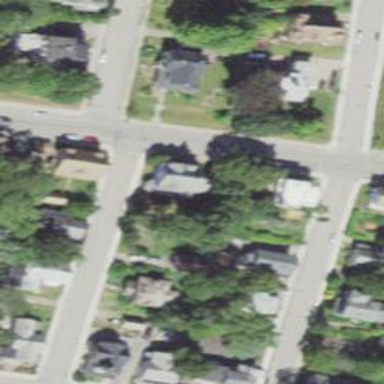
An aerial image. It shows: Residential driveway used as service road.